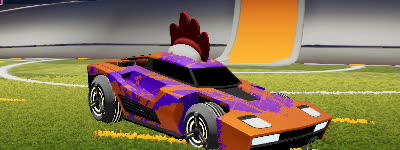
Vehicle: breakout